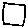
Label: square